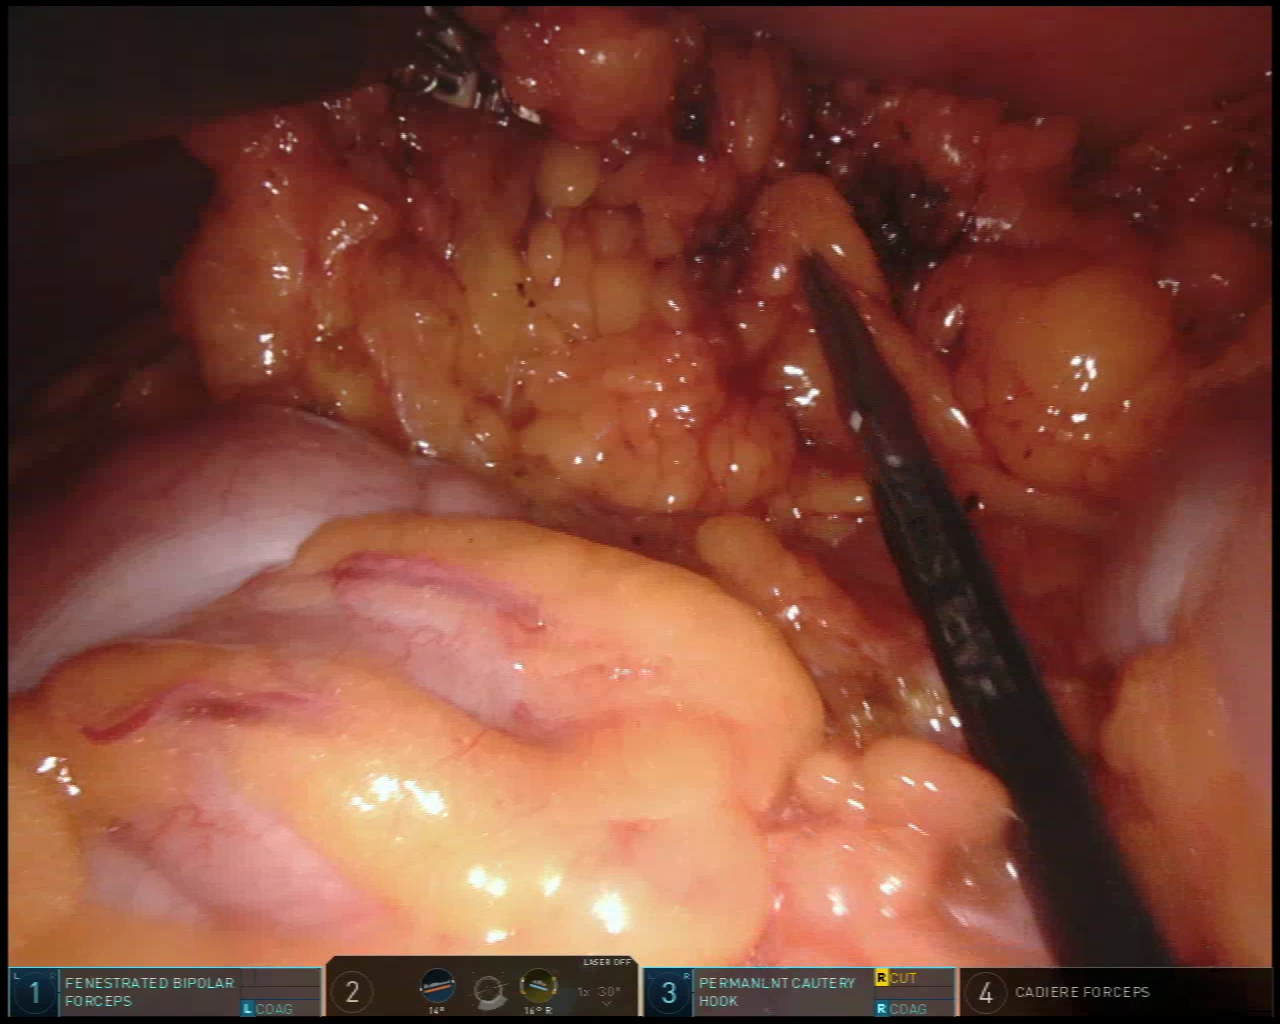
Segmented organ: abdominal_wall
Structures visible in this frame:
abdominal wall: yes
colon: yes
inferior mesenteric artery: no
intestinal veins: no
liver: no
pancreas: no
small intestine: no
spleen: no
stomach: no
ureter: no
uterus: no
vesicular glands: no